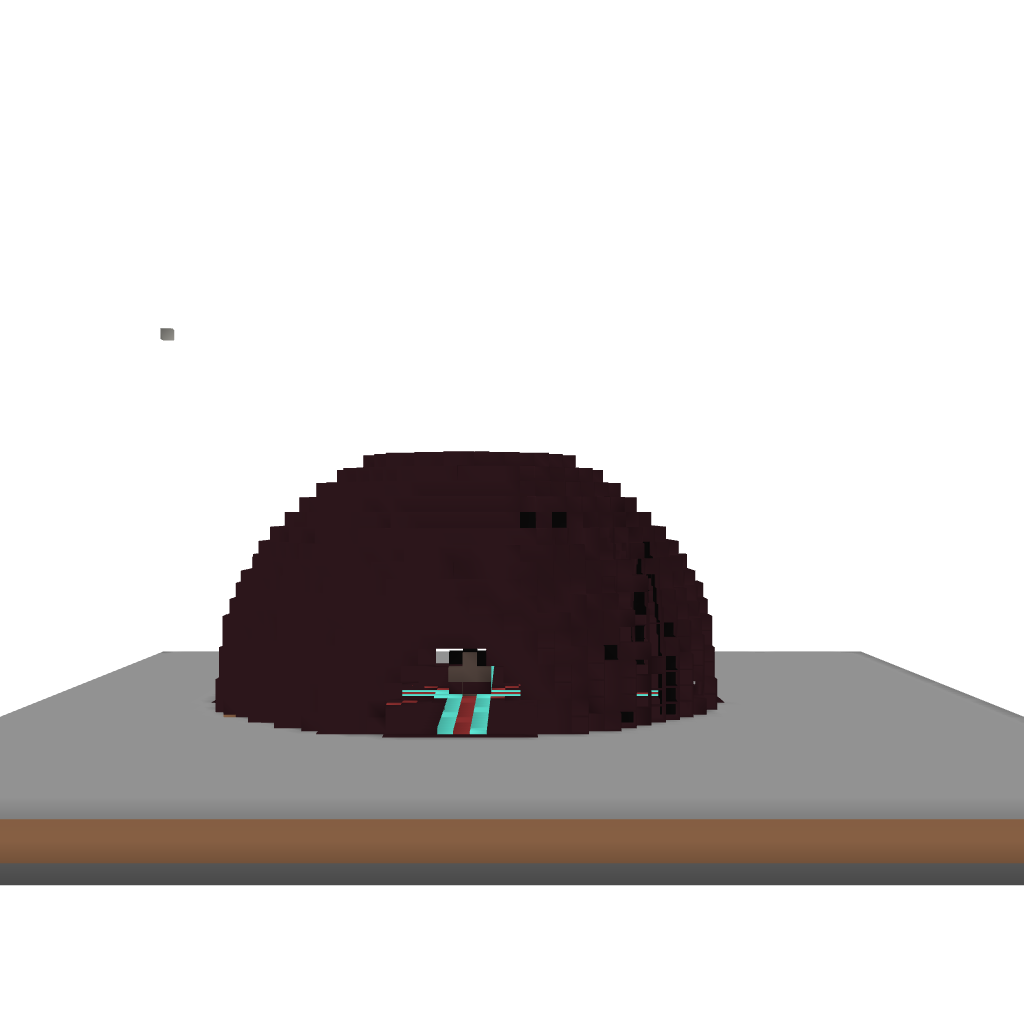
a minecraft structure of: A 4 Portal HUb